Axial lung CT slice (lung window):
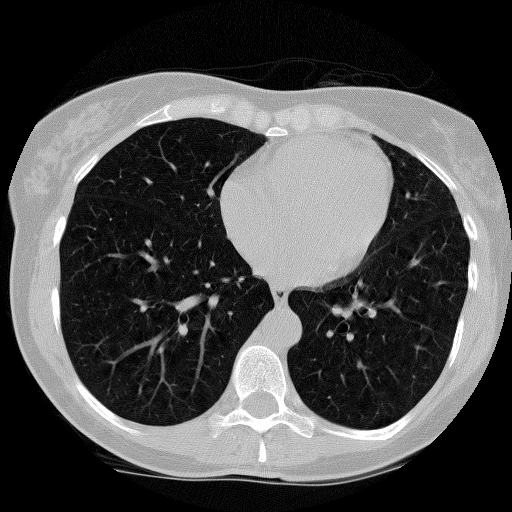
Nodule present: no